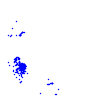
Particle: electron